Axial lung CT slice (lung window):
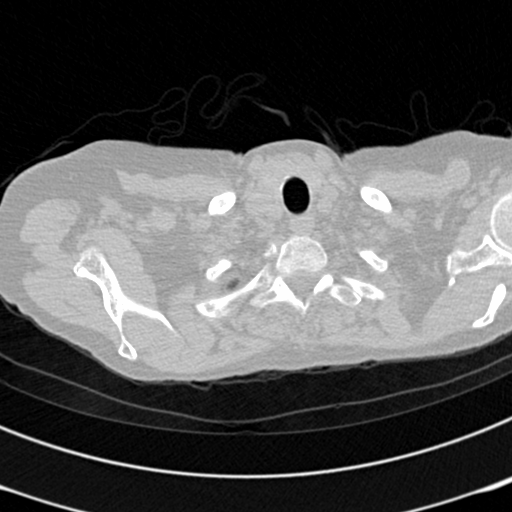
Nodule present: no